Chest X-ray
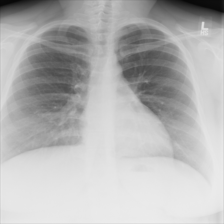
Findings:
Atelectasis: negative
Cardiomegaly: negative
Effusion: negative
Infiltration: negative
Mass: negative
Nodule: negative
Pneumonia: negative
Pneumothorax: negative
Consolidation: negative
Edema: negative
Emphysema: negative
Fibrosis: negative
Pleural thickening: negative
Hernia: negative